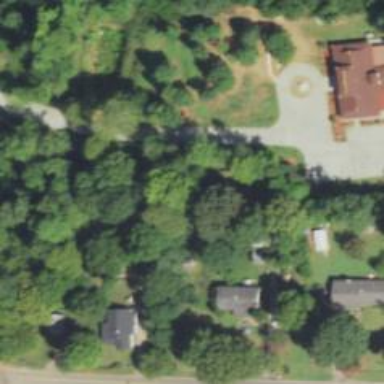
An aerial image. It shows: Driveway.